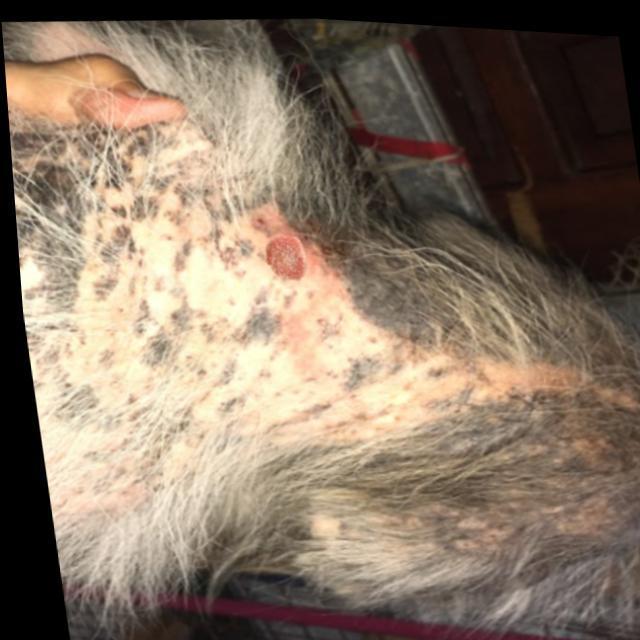
Canine ringworm (Dermatophytosis) — fungal infection caused by Microsporum or Trichophyton. Presents with circular alopecia, scaling, crusting, and broken hairs.